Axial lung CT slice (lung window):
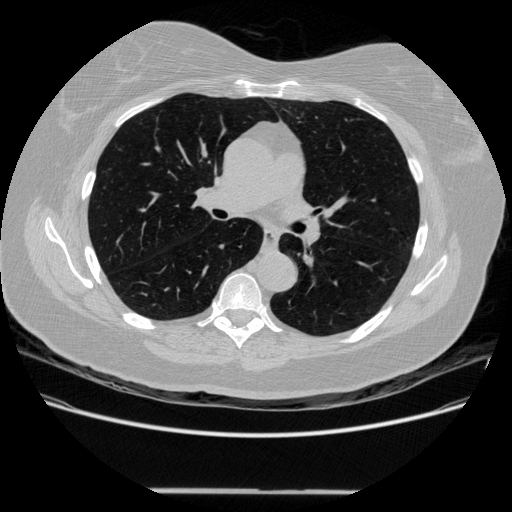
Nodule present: no